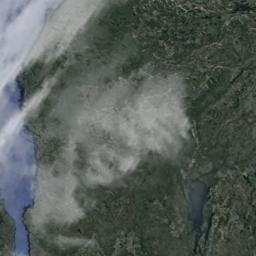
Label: cloud